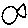
Label: fish